Field crop: maize
Growth stage: 2
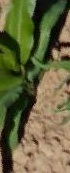
Species: maize